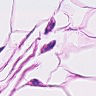
Metastatic tissue present: no